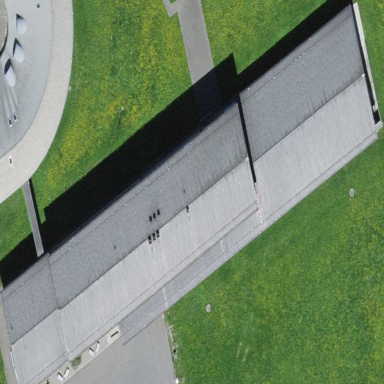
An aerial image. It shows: School building or complex.